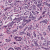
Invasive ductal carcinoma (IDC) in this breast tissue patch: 1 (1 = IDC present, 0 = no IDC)